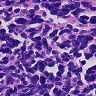
Metastatic tissue present: no